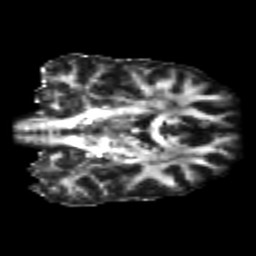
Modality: FA
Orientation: coronal
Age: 25
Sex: male
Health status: healthy
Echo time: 0.074 s